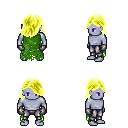
a pixel art fantasy rpg character, male body template, dark elf, purple skin, green tattered cape, metal pants, gold swoop hairstyle, metal gloves, four views (front, back, left, right), 2x2 character sprite sheet, small pixel art, hard edges, no anti-aliasing